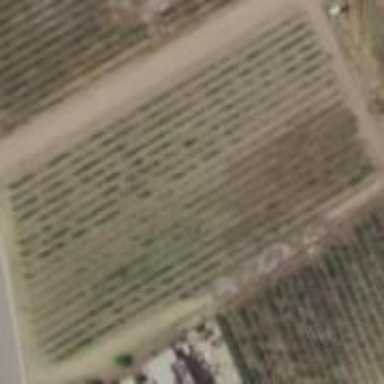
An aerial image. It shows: Vineyard growing grapes.